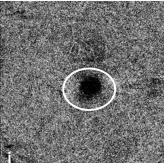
Imaging before and after anti-VEGF treatment in a patient with FCE complicated with CNV. On the OCT-angiography. The choriocapillaris showed persistence of the flow void in the foveal region corresponding to the localized choroidal thinning (white circle). . VEGF: vascular endothelial growth factor, FCE: focal choroidal excavation, CNV: choroidal neovascularization, OCT: optical coherence tomography, RPE: retinal pigment epithelium, SCP: superficial capillary plexus, DCP: deep capillary plexus.
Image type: radiology (scintigraphy)